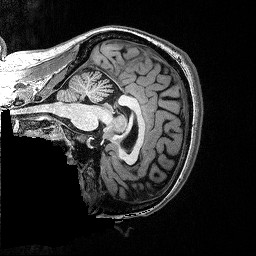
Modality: T1w
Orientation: sagittal
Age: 40
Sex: female
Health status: ill
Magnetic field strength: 3 T
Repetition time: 2.53 s
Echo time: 0.00331 s